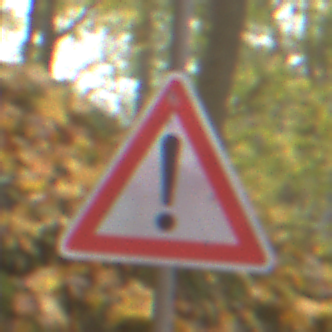
Verkehrszeichen: Gefahrenstelle
Umgebung: Outdoor, Nature
Tageszeit: MorningAfternoon
Wetter: Overcast
Licht: Natural
Jahreszeit: Autumn
Kontrast: LowContrast